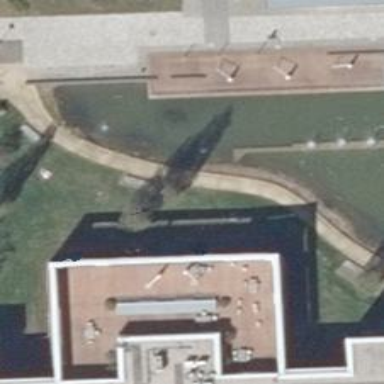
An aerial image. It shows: Fountain.